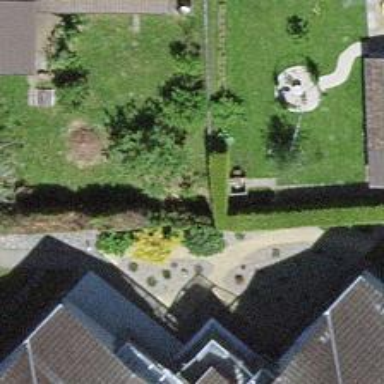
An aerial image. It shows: Hedge acting as barrier.